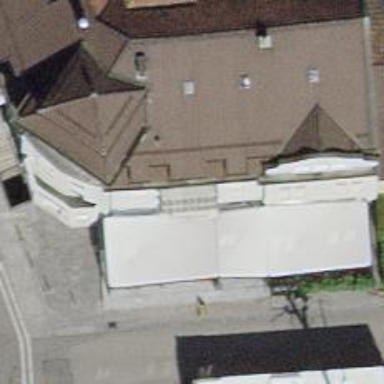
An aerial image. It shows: Restaurant.